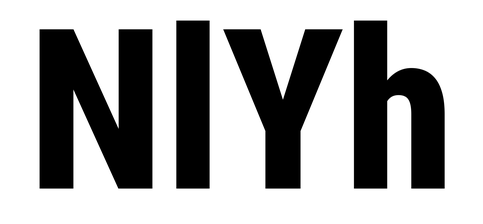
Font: Roboto_Condensed_ExtraBold